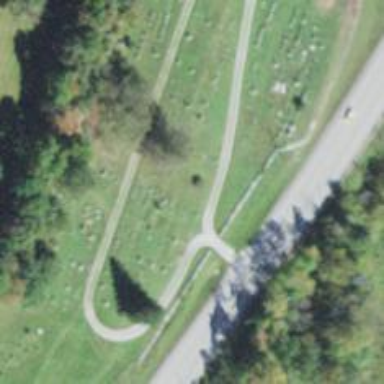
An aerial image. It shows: Graveyard.